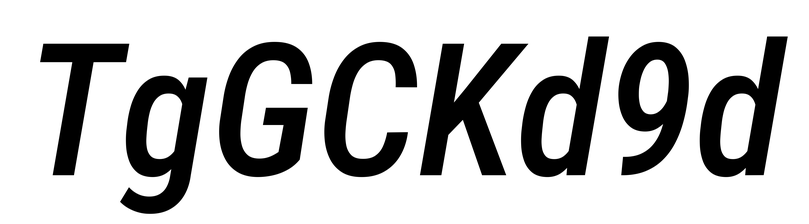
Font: Roboto-Italic_Condensed_Medium_Italic